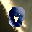
Label: 0